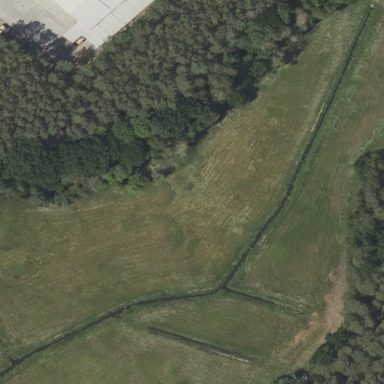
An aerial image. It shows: Open area covered with grass.